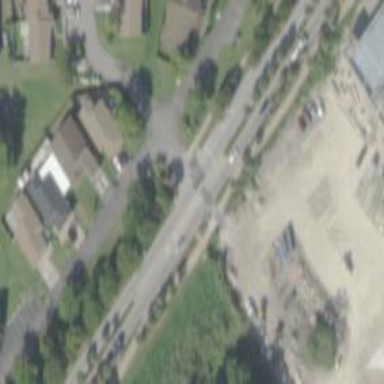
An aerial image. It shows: Uncontrolled crossing at the intersection of cycleway and road.